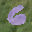
Label: 6